Question: i have a php tag that is for some reason not working, when i first wrote the code it worked but after a while of me doing different things with the code it suddenly stopped working.
underneath here is my code
'''
<?php
// Include the database configuration file
require_once 'config.php';
// Get image data from database
$result = $db->query("SELECT billede FROM billeder ORDER BY ret_id DESC");
?>
<?php if($result->num_rows > 0){ ?>
<div class="gallery">
<?php while($row = $result->fetch_assoc()){ ?>
<img src="data:image/jpg;charset=utf8;base64,<?php echo base64_encode($row['image']); ?>" />
<?php } ?>
</div>
<?php }else{ ?>
<p class="status error">Image(s) not found...</p>
<?php } ?>
'''
the problem is with this line. the question mark in the closing tag does not get registered as php.
'''
<img src="data:image/jpg;charset=utf8;base64,<?php echo base64_encode($row['image']); ?>" />
'''
I tried to go back but even then it still dit not work. its as if VS Code doesnt register it. does anyone know how to fix?

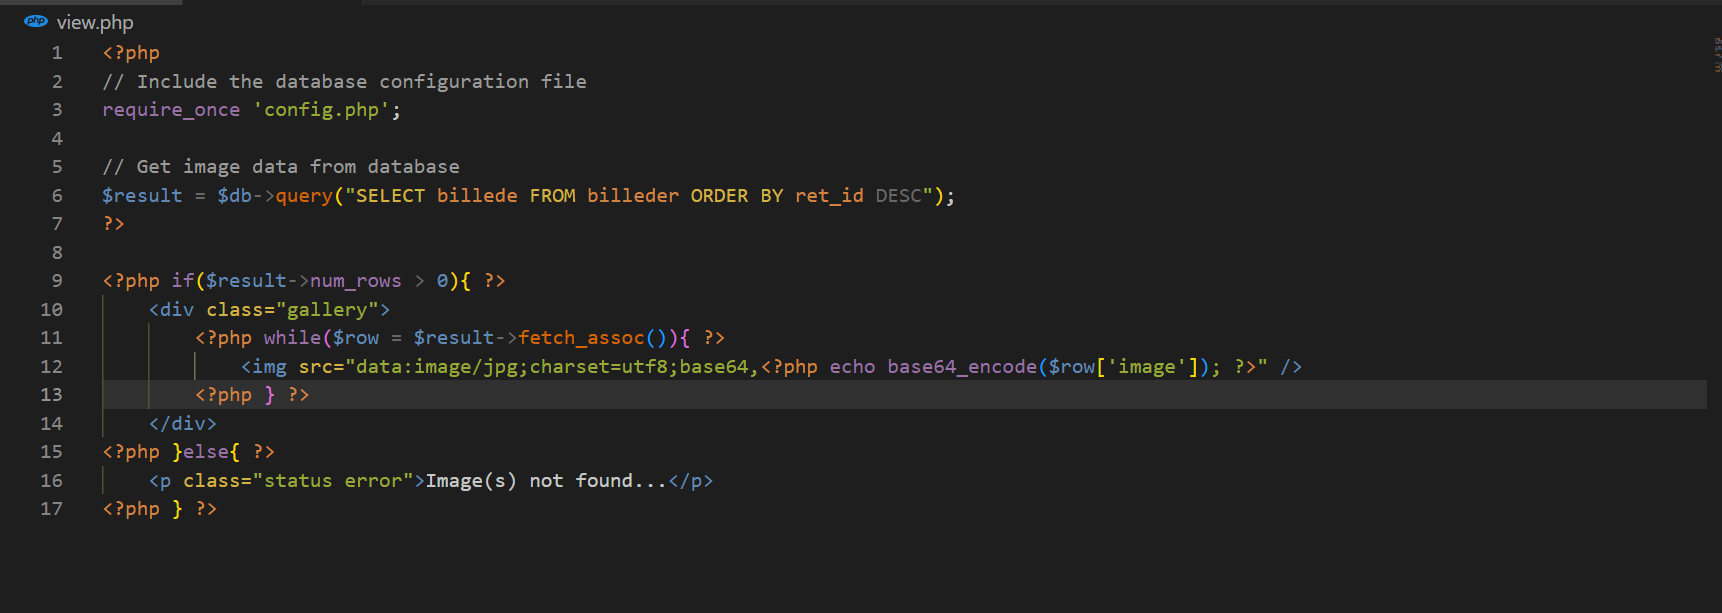
Answer: One solution would be to echo the image tag, and then change it. So you have this line:
'echo '<img src="data:image/jpg;charset=utf8;base64,'.base64_encode($row['image']).'" />';'
So in your code it would be:
'''
<?php
// Include the database configuration file
require_once 'config.php';
// Get image data from database
$result = $db->query("SELECT billede FROM billeder ORDER BY ret_id DESC");
?>
<?php if($result->num_rows > 0){ ?>
<div class="gallery">
<?php
while ($row = $result->fetch_assoc()){
echo '<img src="data:image/jpg;charset=utf8;base64,'.base64_encode($row['image']).'" />';
}
?>
</div>
<?php }else{ ?>
<p class="status error">Image(s) not found...</p>
<?php } ?>
'''